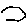
Label: hexagon